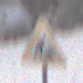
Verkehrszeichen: Arbeitsstelle
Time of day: MorningAfternoon
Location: Outdoor (Nature)
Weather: PartlyCloudy
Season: Winter
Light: Natural